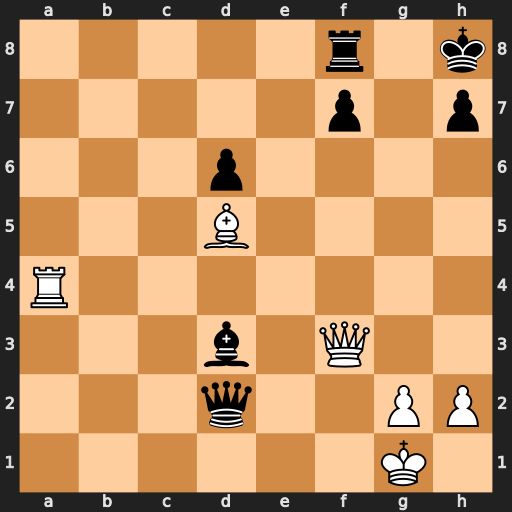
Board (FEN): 5r1k/5p1p/3p4/3B4/R7/3b1Q2/3q2PP/6K1
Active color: w
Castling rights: -
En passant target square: -
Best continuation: Qf6+ Kg8 Bxf7+ Rxf7 Ra8+ Rf8 Qxf8#